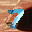
Label: 7